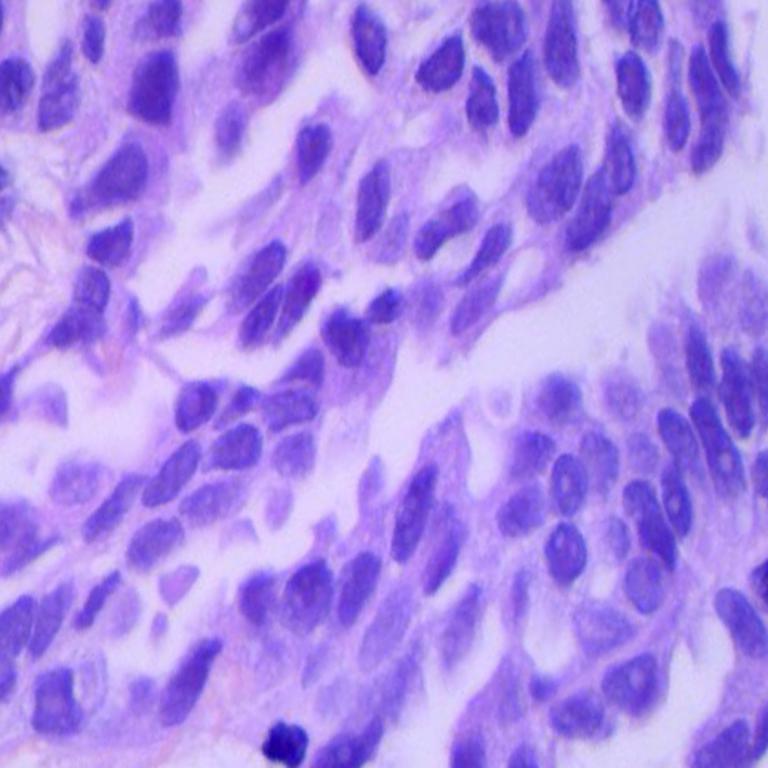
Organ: lung
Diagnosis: adenocarcinomas